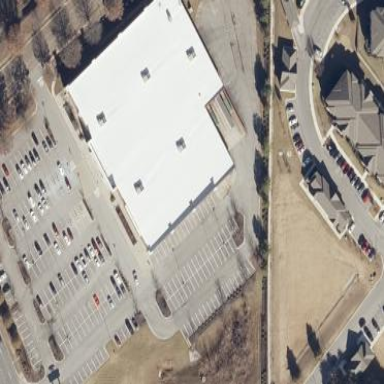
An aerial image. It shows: Retail building.